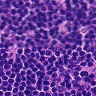
Metastatic tissue present: no